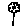
Label: flower